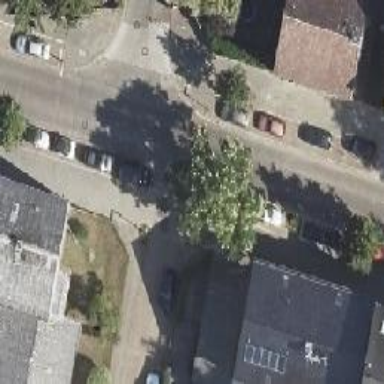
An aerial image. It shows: Residential road with asphalt surface. Sidewalk is present on the left side.